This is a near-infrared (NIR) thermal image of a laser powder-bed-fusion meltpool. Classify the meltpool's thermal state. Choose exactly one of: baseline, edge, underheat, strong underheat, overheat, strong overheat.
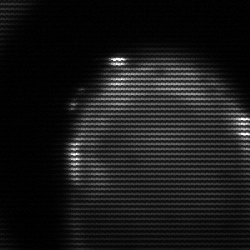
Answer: edge